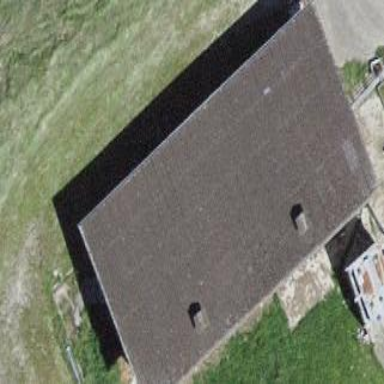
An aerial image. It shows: Barn.